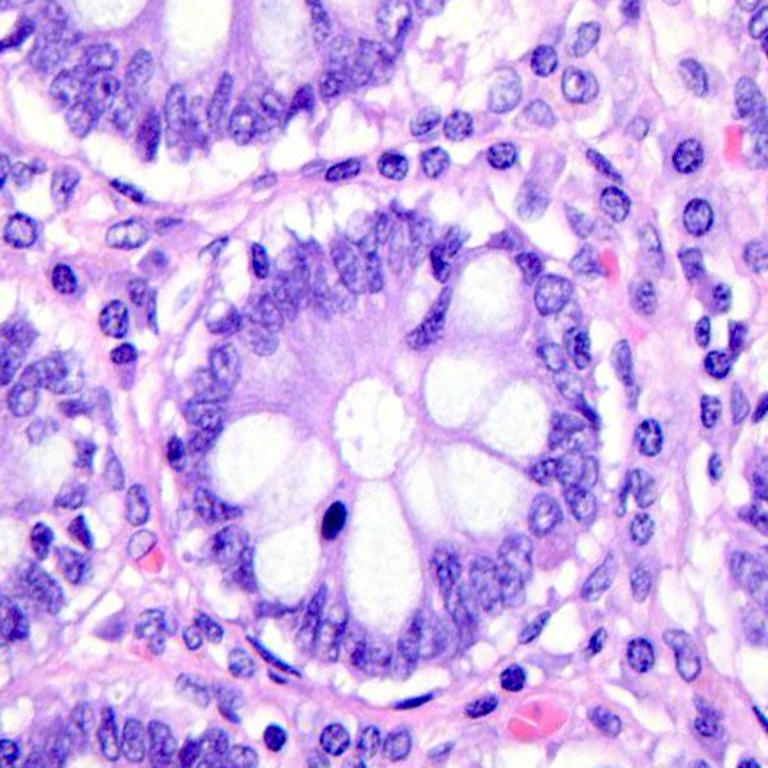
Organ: colon
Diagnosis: benign